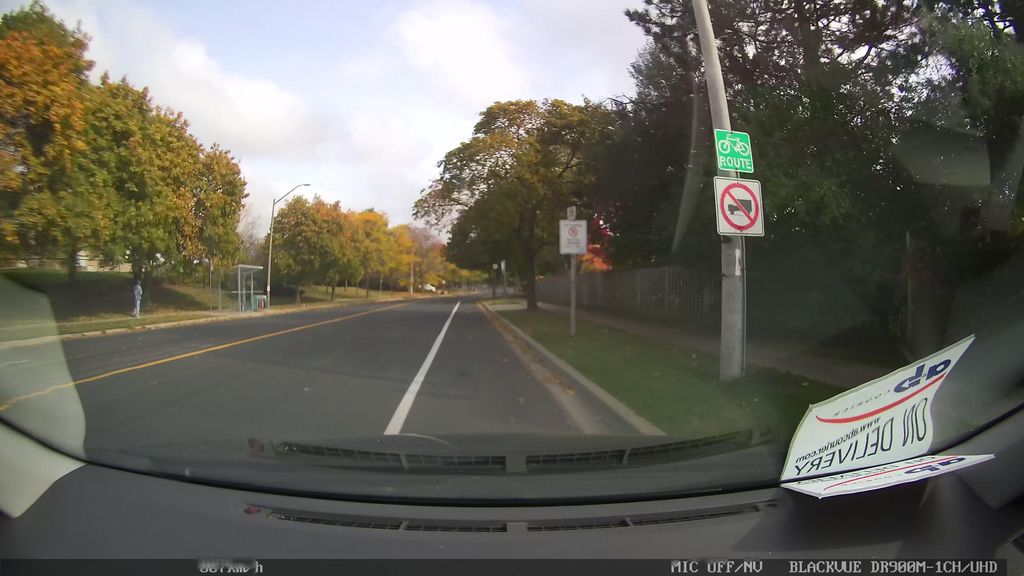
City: toronto